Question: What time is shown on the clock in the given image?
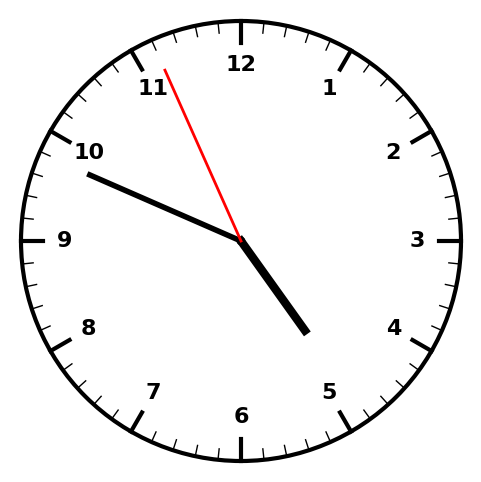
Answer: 04:48:56